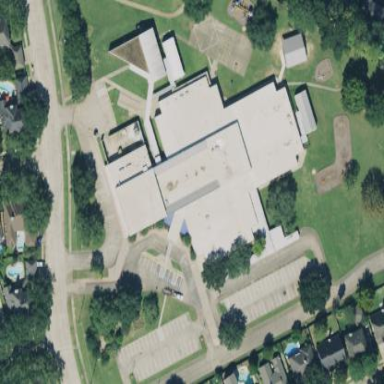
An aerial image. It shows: School.